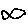
Label: fish